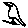
Label: bird